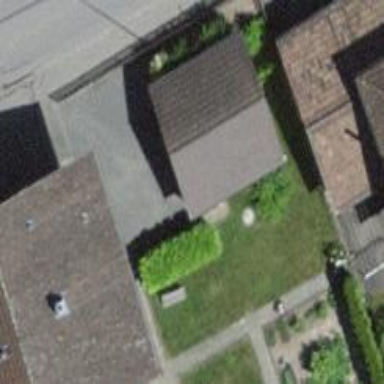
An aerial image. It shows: Group of garages.